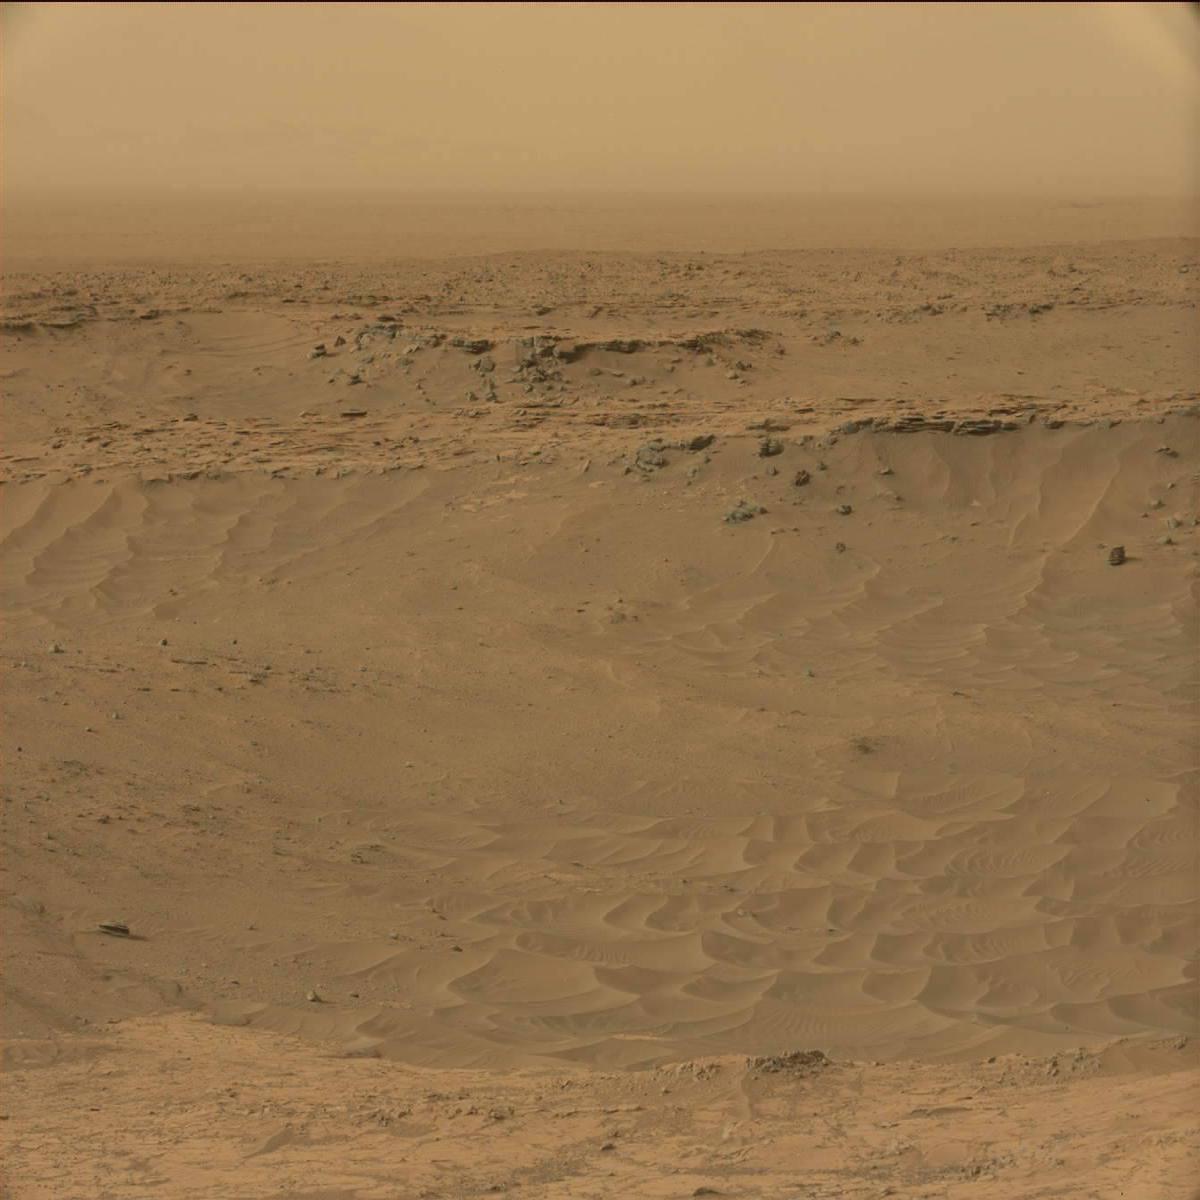
Terrain classes present: Bedrock, Ridge, Sand / Soil